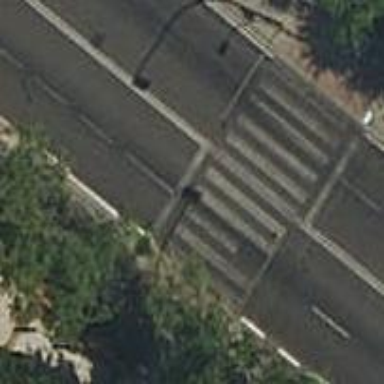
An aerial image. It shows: Road with traffic signals and zebra crossing with traffic signals.